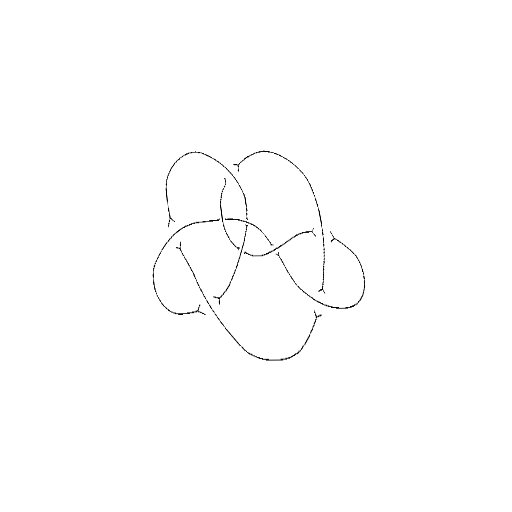
Crossing number: 9